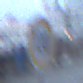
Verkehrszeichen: Geschwindigkeit130
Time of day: Dawn
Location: Outdoor (Urban)
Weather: Clear
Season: NotSpecified
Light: Natural